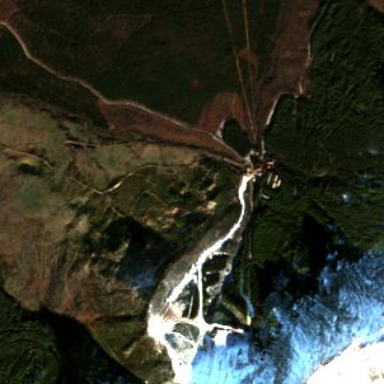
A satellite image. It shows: Sports center in area designated for winter sports activities.